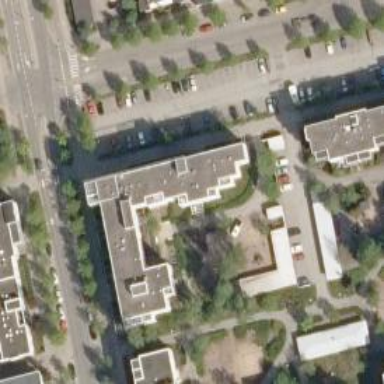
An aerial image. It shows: Image showing building with apartments.